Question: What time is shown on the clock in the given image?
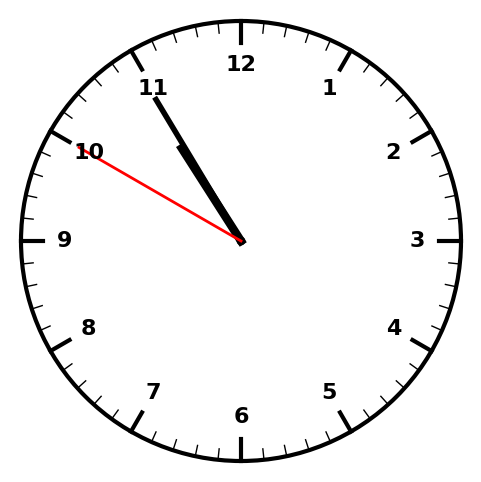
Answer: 10:54:50